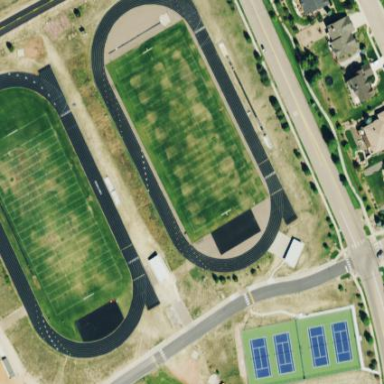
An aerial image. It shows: American football pitch.